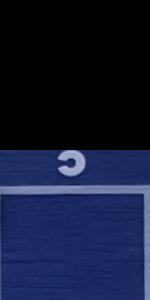
Label: Empty